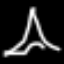
Label: The Eiffel Tower